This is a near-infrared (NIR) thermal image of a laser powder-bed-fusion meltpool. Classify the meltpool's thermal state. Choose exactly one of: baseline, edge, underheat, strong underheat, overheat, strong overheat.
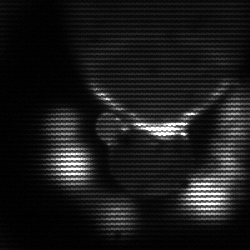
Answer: baseline